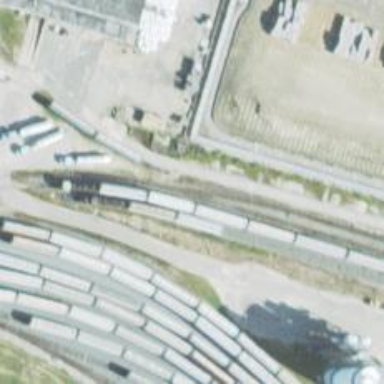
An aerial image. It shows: Rail spur service.